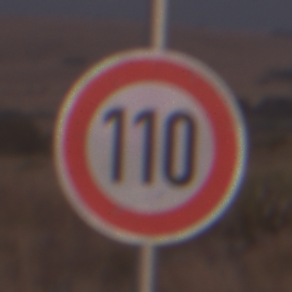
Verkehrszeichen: Geschwindigkeit110
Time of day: SunriseSunset
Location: Outdoor (Nature)
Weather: PartlyCloudy
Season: NotSpecified
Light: Natural